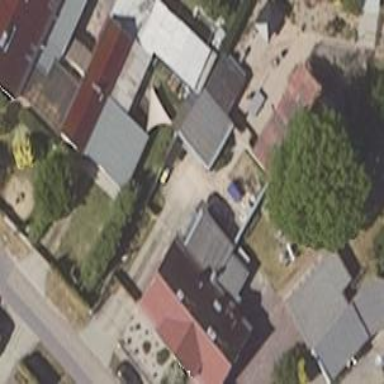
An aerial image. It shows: Semi-detached house.